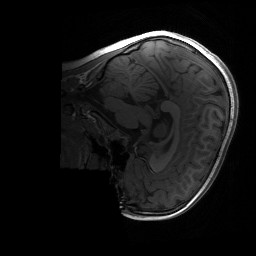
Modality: T1w
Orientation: sagittal
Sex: male
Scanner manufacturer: siemens
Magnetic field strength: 3 T
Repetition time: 1.9 s
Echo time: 0.00243 s